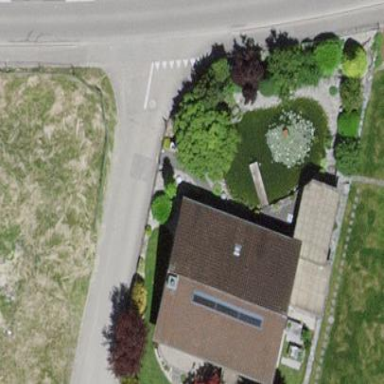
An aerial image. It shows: Residential building.